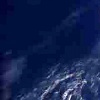
Label: water